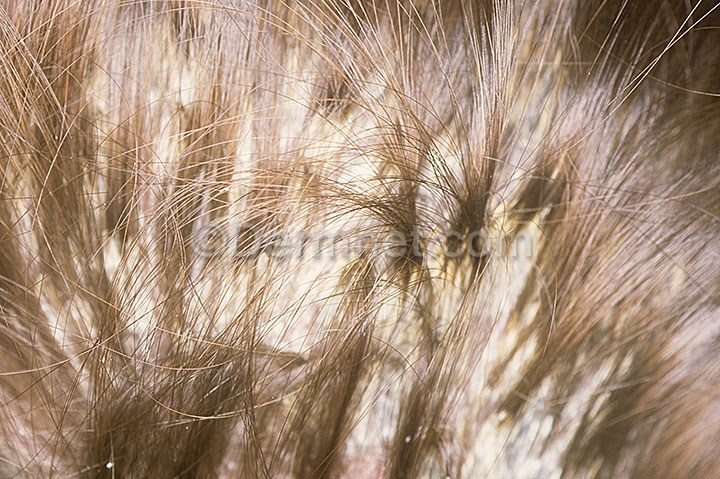
Disease: Psoriasis pictures Lichen Planus and related diseases